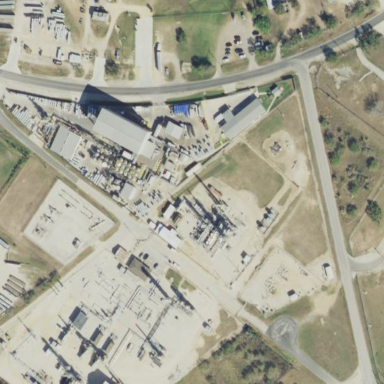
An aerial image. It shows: Industrial area primarily used for gas-related activities.